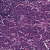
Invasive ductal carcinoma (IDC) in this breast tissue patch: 1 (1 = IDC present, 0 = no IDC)